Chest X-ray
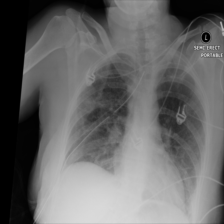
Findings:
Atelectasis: negative
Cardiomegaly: negative
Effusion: negative
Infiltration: negative
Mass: negative
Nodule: negative
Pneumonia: negative
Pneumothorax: negative
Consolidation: negative
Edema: negative
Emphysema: negative
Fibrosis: negative
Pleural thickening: negative
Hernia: negative